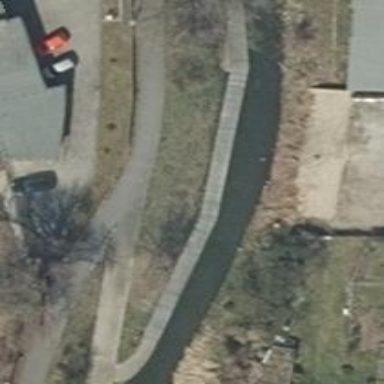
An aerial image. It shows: Boardwalk bridge on footway.